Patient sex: M
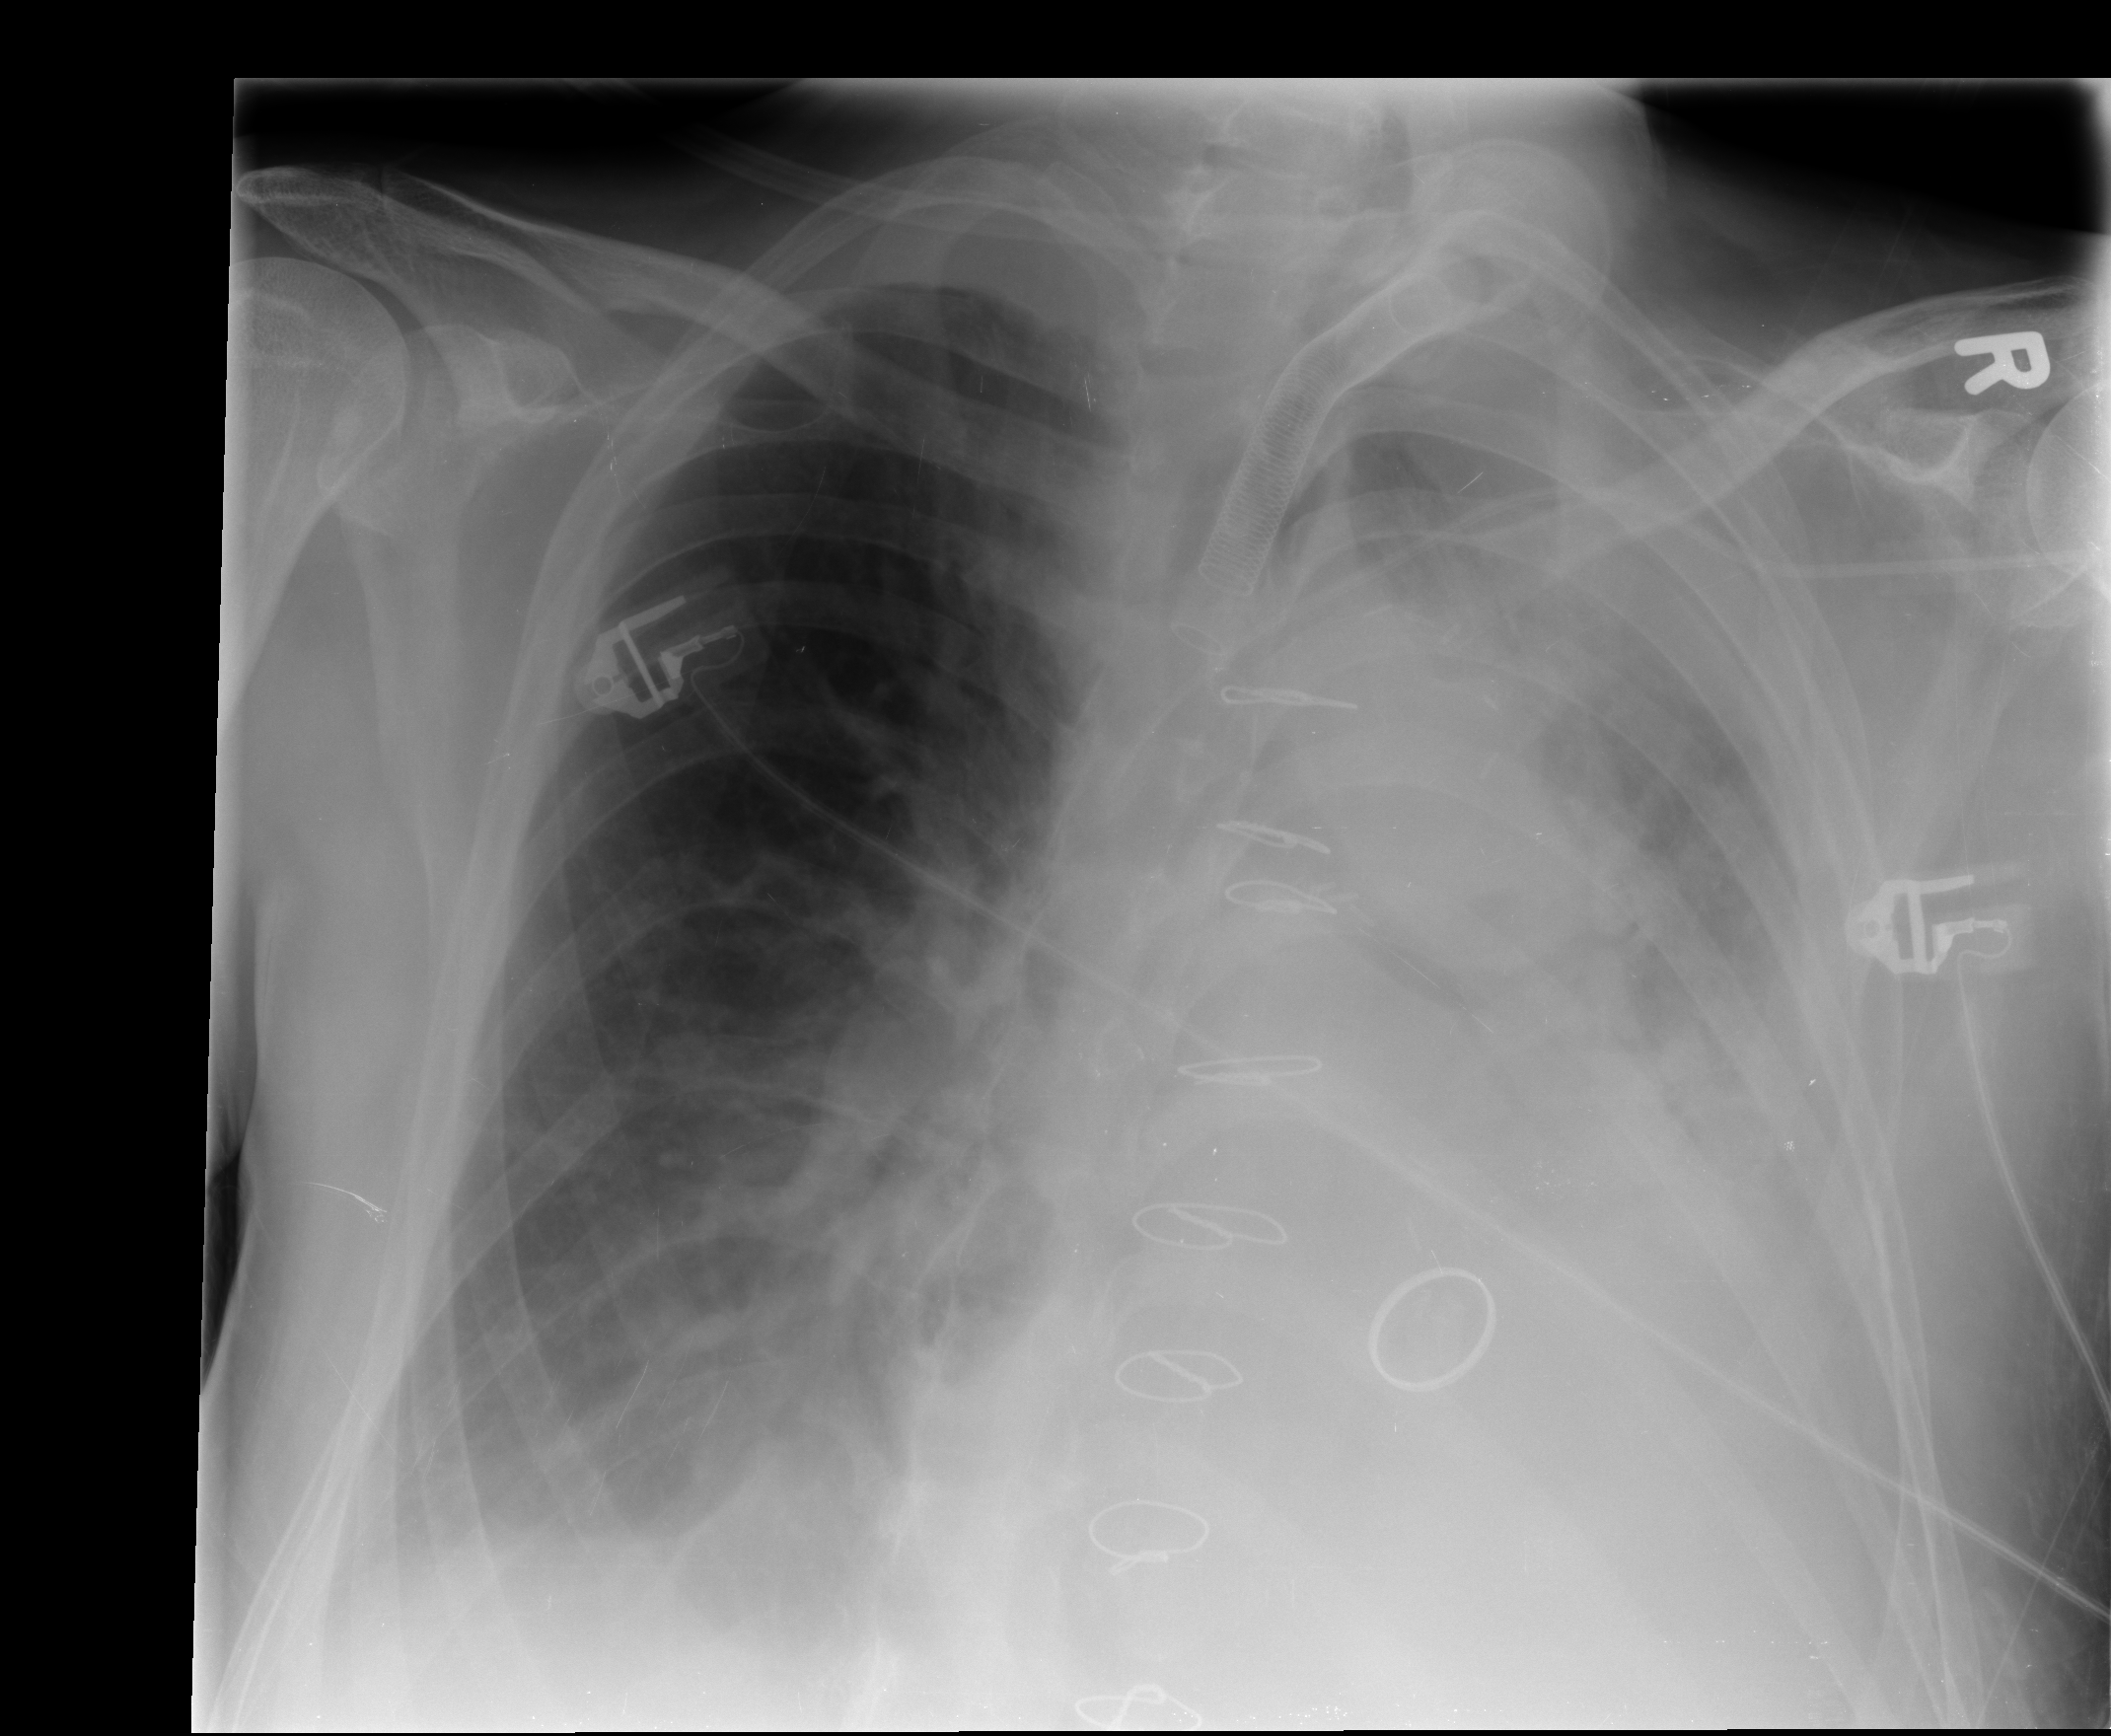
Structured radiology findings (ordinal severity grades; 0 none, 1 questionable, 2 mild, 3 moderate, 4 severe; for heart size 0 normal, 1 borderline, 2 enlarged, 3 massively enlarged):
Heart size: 2
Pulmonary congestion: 2
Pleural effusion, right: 2
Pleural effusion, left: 3
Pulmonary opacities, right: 1
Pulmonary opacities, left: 3
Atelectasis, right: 3
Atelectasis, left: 3